Question: I try to use my own classes in the ratchet main class but I fail at the require_once
See the image of my files structure.

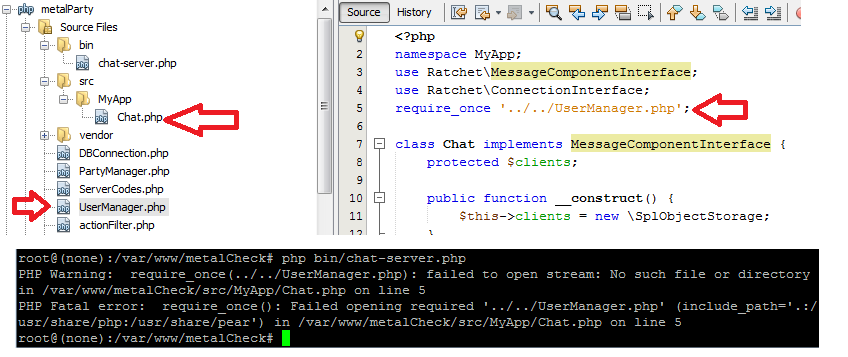
Answer: Try using 'require_once __DIR__.'/../../UserManager.php''
@dasdasd here is my commented converted into an answer... thanks ;)